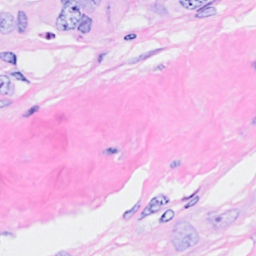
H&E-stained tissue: Breast